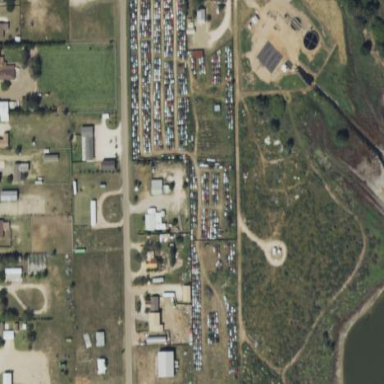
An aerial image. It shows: Industrial area dedicated to auto wrecking. It is junk yard shop.